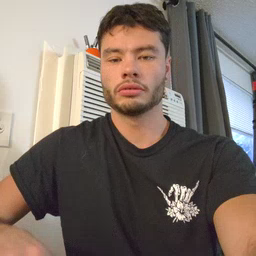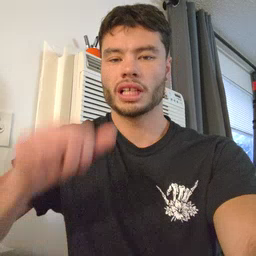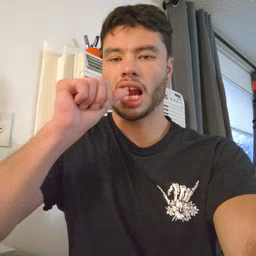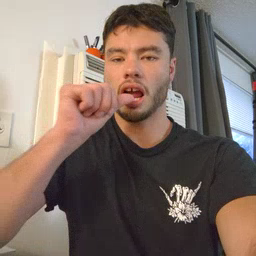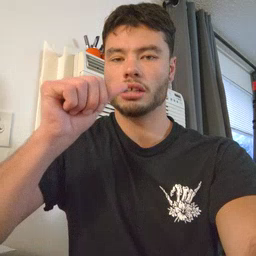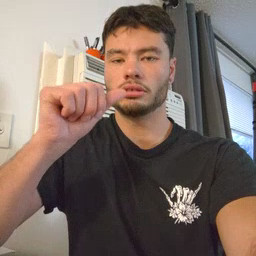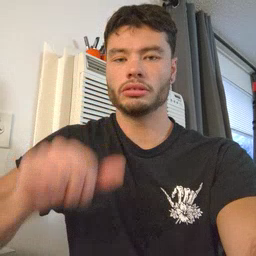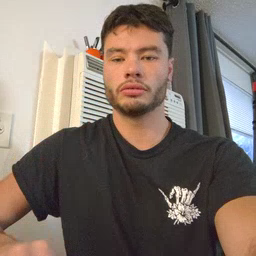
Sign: nuts